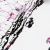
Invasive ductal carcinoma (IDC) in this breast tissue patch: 0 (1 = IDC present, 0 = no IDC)